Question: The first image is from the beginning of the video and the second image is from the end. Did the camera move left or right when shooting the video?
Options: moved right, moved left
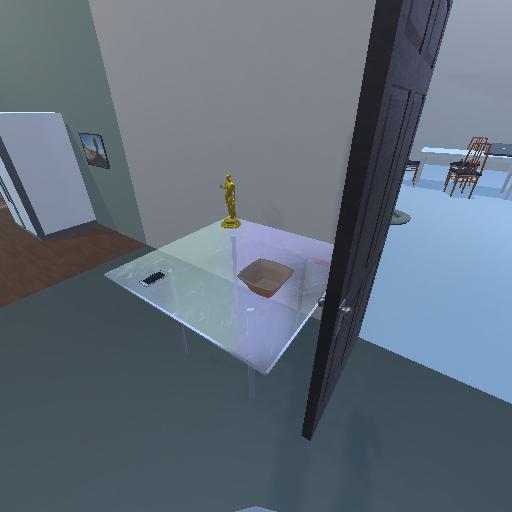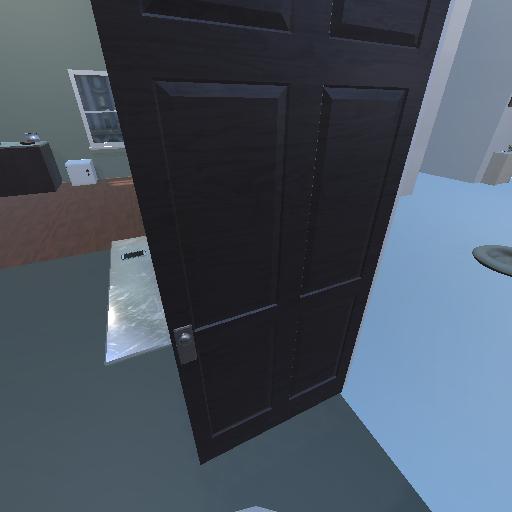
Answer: moved right